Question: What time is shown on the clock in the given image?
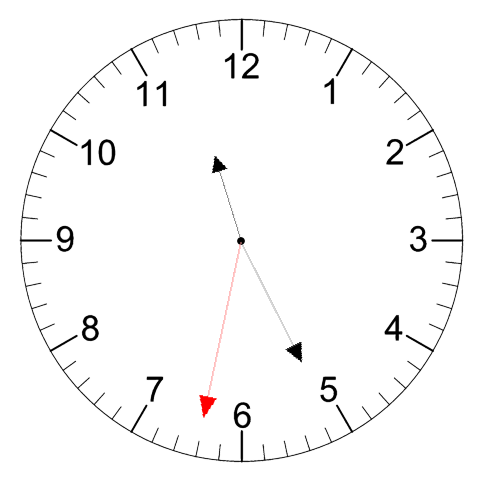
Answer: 11:25:32